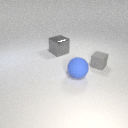
large gray metal cube to the left of large blue rubber sphere